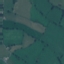
Land use / land cover class: Pasture